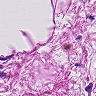
Metastatic tissue present: no